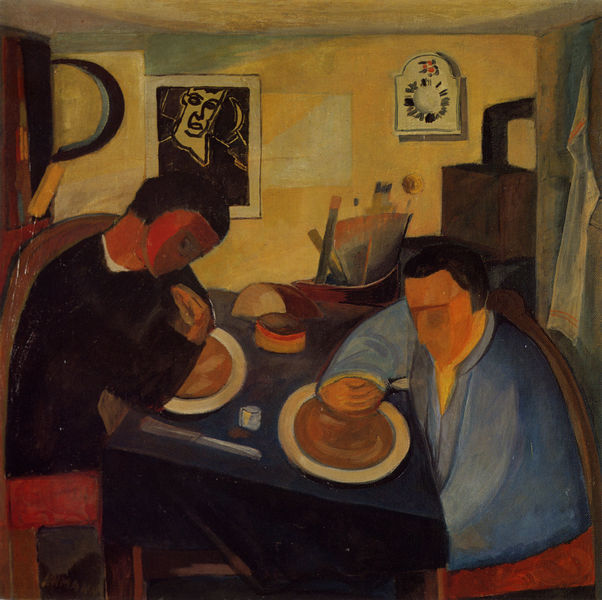
Titel: Die Brennsuppenesser
Künstler: Josef Achmann
Standort: Regensburg
Institution: Städtische Galerie
Schlagwörter: blau, blätter, dunkel, gemälde, hand, mann, kubismus, abend, frau, hell, männer, raum, stuhl, stühle, tisch, expressionismus, malerei, gesichter, messer, teller, bild, tischdecke, öl, decke, paar, bauern, ofen, holzschnitt, bilderrahmen, wohnzimmer, zwei, abstrakt, modern, essen, atelier, handtuch, mimik, uhr, brot, esszimmer, abstraktion, nahrung, dose, sichel, künstler, plakat, gestik, pinsel, mahl, mahlzeit, abendessen, werkzeug, frühstück, butter, suppe, wanduhr, kachelofen, ofenrohr, sozialismus, mäbber, zmmer